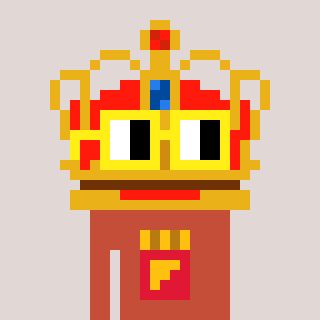
a pixel art character with square yellow glasses, a crown-shaped head and a rust-colored body on a warm background